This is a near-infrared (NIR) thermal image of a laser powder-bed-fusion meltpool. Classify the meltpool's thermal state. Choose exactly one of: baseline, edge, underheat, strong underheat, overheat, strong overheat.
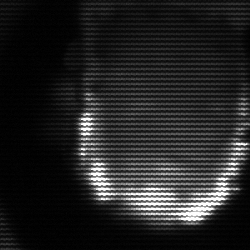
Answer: baseline